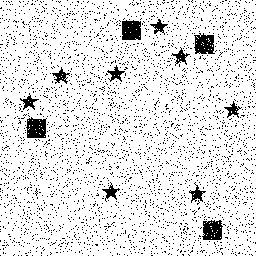
Squares: 4
Triangles: 0
Stars: 8
Total shapes: 12